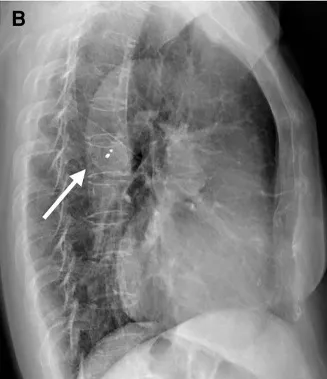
The ASO device embolization. ; The lateral chest x-ray showed that the embolized occluder was located in the descending aorta (white arrow).
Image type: radiology (x_ray)